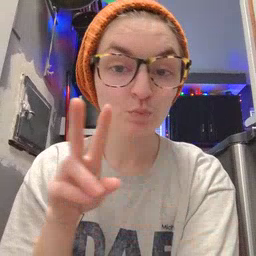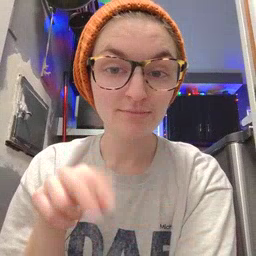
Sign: read